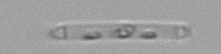
Label: Cerataulina_pelagica